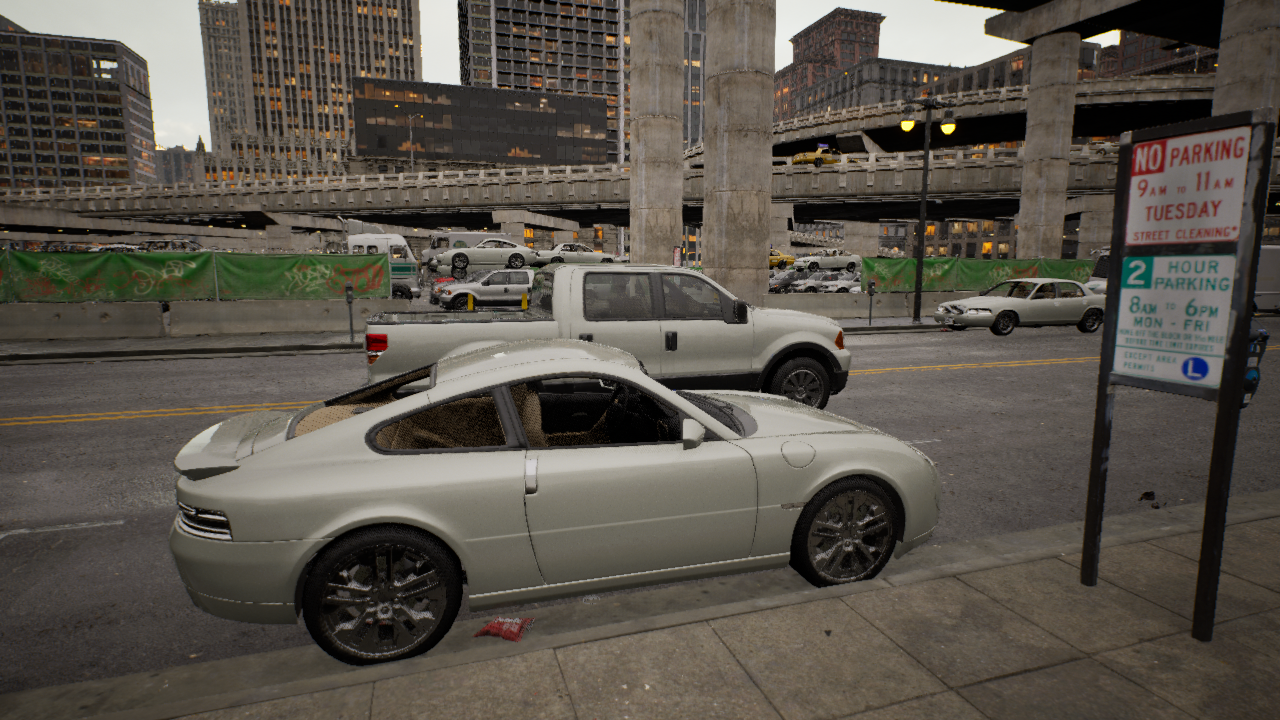
Venue: downtown
Lighting: golden hour
Vehicle rig: pickup